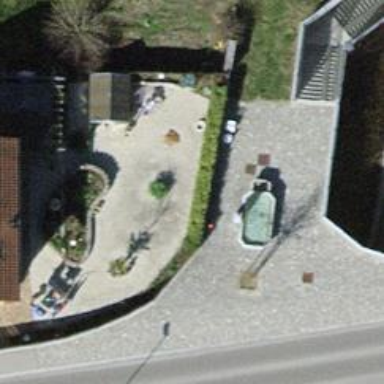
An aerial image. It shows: Beautiful fountain.